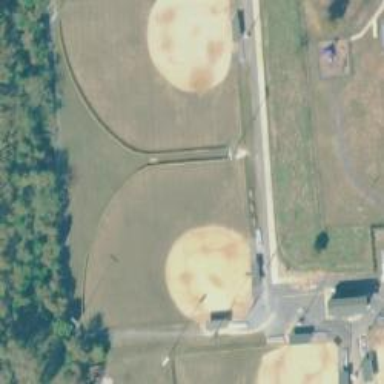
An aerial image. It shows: Baseball pitch for leisure land.